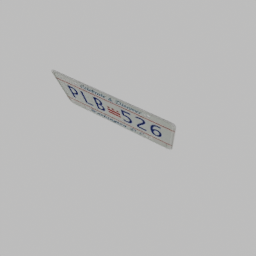
Label: mechanical